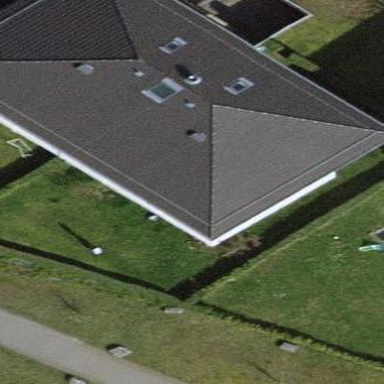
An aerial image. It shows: Apartment building with hipped roof.